Question: Here is code:
'''
<div id="txtSelectedEmails">
</div>
@Html.TextBox("SubjectTextArea", string.Empty, new { id = "txtMailSubject", placeholder = "Subject" })
@Html.TextArea("MessageTextArea", string.Empty, new { id = "txtMessageArea", placeholder = "Message" })
@Html.Button("Send", new { onclick = "SendMessage()" })
</div>
'''
Here is css code:
'''
/* Styles for div with selected emails
-----------------------------------------------------------*/
#txtSelectedEmails
{
-moz-transition: all 0.3s ease-out;
-ms-transition: all 0.3s ease-out;
-o-transition: all 0.3s ease-out;
font: medium -moz-fixed;
overflow: auto;
padding: 2px;
border: 1px solid #ddd;
-webkit-appearance: textarea;
margin-bottom: 1px;
width: 732px;
height: 50px;
float: right;
}
/* Styles for mail subject Textbox
-----------------------------------------------------------*/
#txtMailSubject
{
-moz-transition: all 0.3s ease-out;
-ms-transition: all 0.3s ease-out;
-o-transition: all 0.3s ease-out;
font: medium -moz-fixed;
overflow: auto;
padding: 2px;
border: 1px solid #ddd;
-webkit-appearance: textarea;
margin-bottom: 1px;
width: 732px;
height: 20px;
float: right;
}
/* Styles for message TextArea
-----------------------------------------------------------*/
#txtMessageArea
{
-moz-transition: all 0.3s ease-out;
-ms-transition: all 0.3s ease-out;
-o-transition: all 0.3s ease-out;
font: medium -moz-fixed;
overflow: auto;
padding: 2px;
border: 1px solid #ddd;
-webkit-appearance: textarea;
margin-bottom: 1px;
width: 732px;
height: 200px;
float: right;
}
'''
This code generate this design:

I want the button appear left under message text box?
How can I implement it?
Thank you in advance.
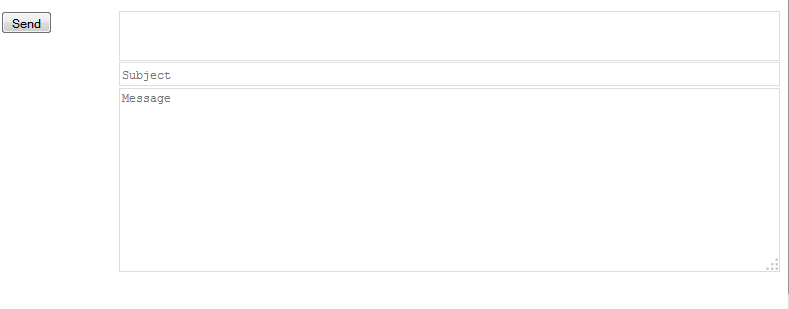
Answer: Right now, all of your text fields have the attribute 'float: right;' but your button does not. Putting the button in a container that also contains 'float: right;' while the button itself has 'float: left;' should do the trick.
You will also need to add 'clear: both;' to the container with the button so that the button is underneath the text fields.
Here is an example of what you could do (colored background to show the container and how 'float' is being used) :
<URL>
You could also hard code the position of the button using pixels, which isn't preferred.